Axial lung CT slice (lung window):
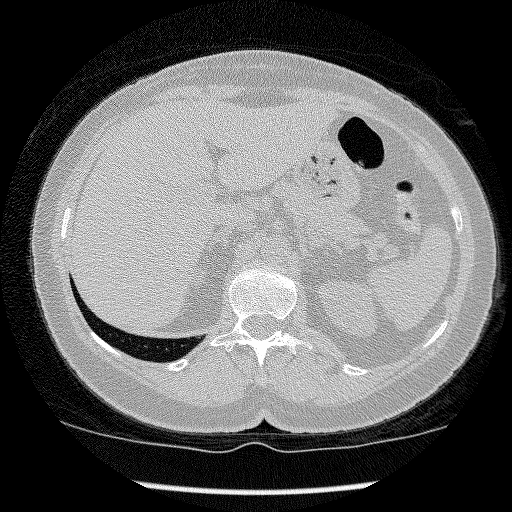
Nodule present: no